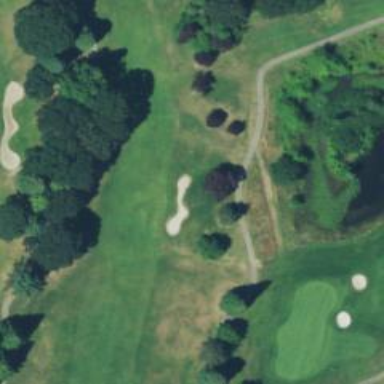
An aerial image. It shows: Golf hole.